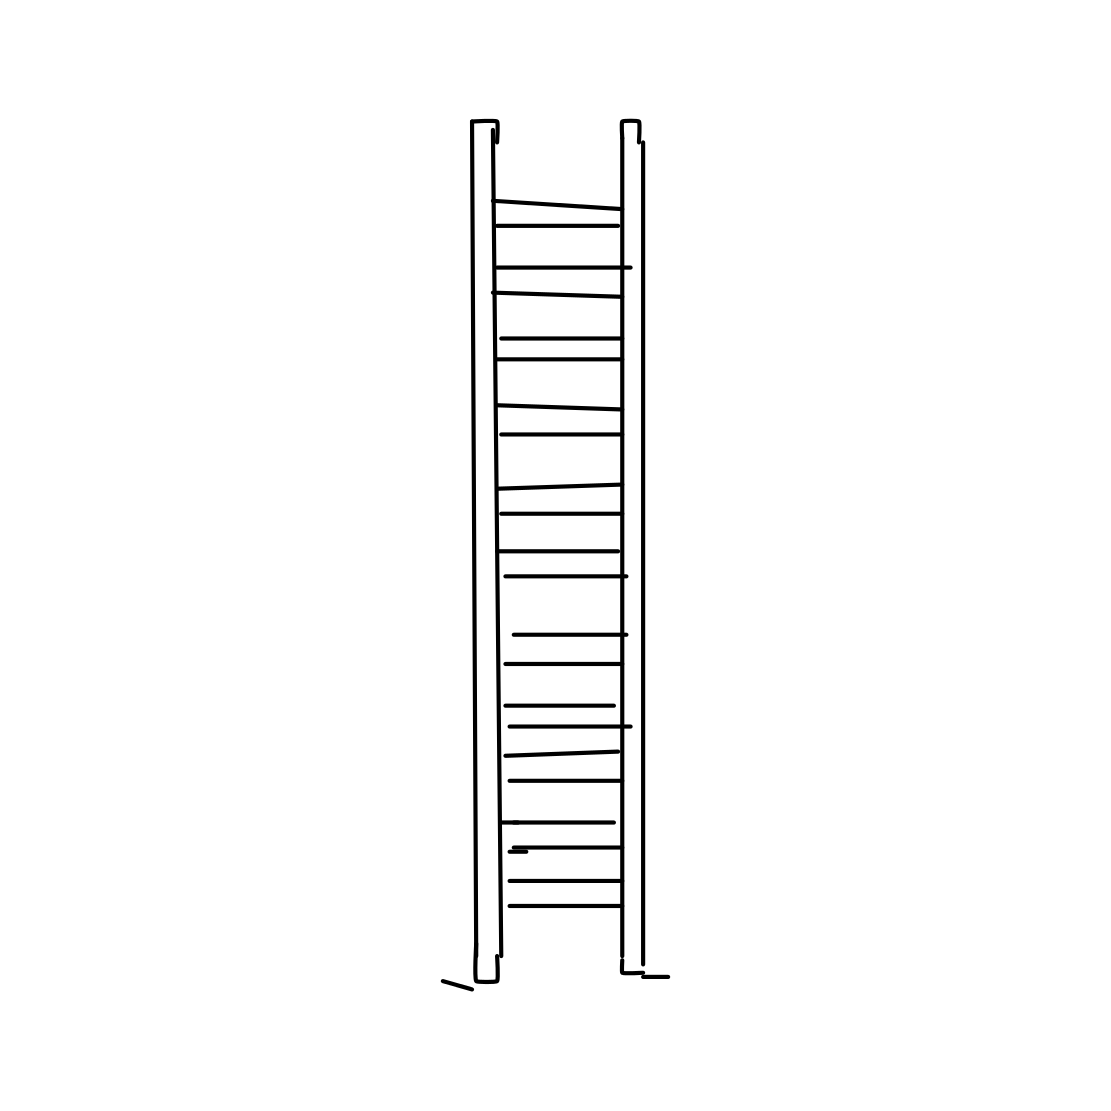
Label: ladder